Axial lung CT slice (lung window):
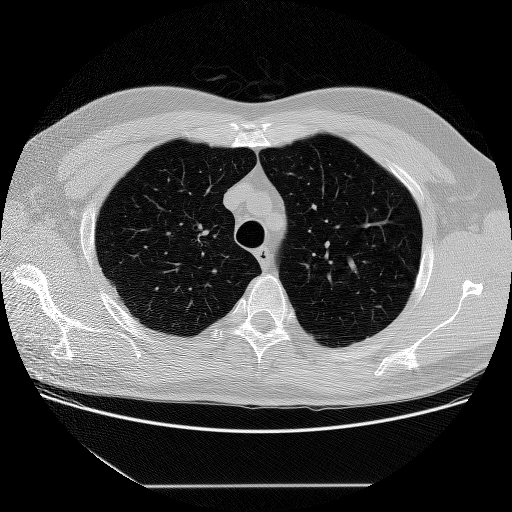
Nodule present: no